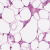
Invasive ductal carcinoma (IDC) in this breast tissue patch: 1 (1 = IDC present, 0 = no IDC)